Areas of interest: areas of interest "Traffic and Vehicle Management"
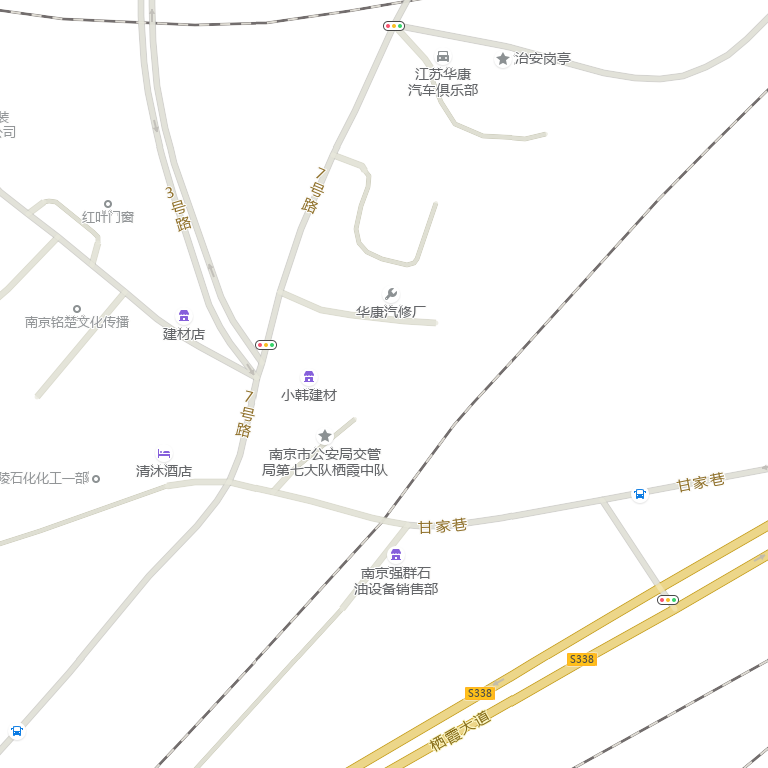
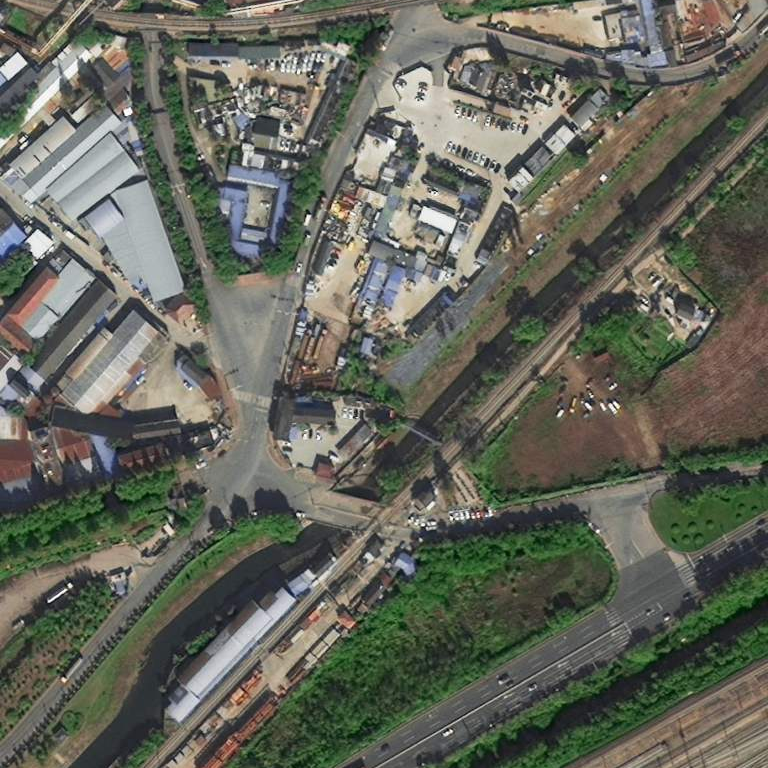